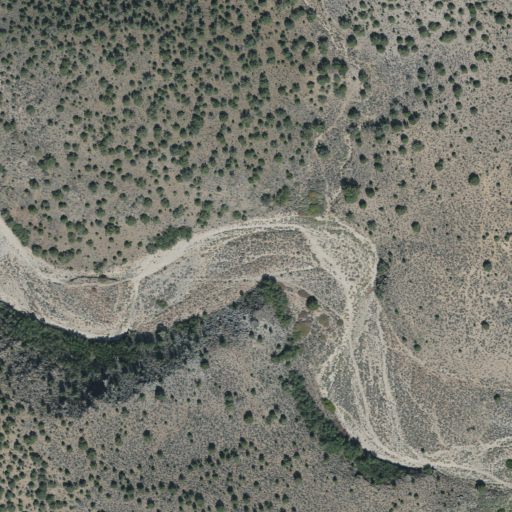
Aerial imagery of valley in Utah named Nephi Draw containing shrub and evergreen forest